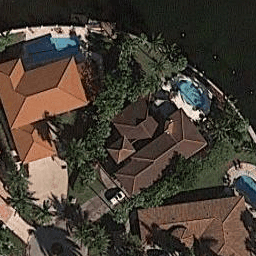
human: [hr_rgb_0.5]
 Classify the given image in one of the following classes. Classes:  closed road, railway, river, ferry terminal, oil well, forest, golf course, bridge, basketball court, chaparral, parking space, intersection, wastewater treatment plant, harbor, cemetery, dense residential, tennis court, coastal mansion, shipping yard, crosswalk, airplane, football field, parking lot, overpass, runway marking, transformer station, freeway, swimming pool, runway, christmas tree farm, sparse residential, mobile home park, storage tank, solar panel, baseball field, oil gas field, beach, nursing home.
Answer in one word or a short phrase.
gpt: coastal mansion